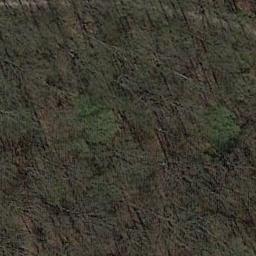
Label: forest